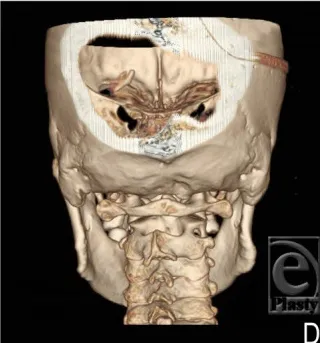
3-dimensional reconstructive view. A displaced orbital roof fracture segment is seen.
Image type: radiology (ct)